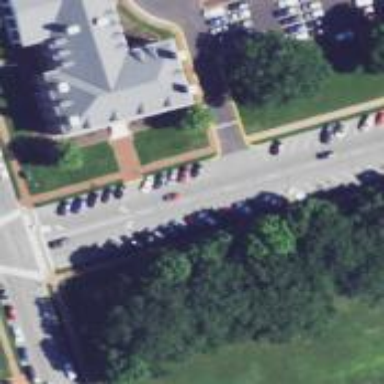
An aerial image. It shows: Footway along the road.